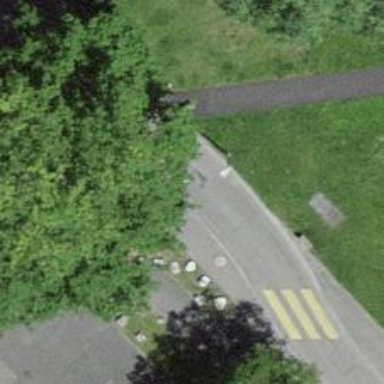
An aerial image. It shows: Bollard barrier.